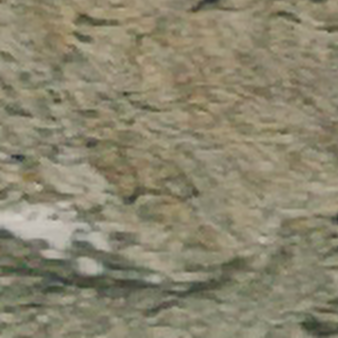
Label: other